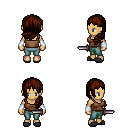
a pixel art fantasy rpg character, female body template, human, tanned skin, brown pirate shirt, teal pants, brown left-swept hairstyle, white cloth bracers, gray slippers, dagger, four views (front, back, left, right), 2x2 character sprite sheet, small pixel art, hard edges, no anti-aliasing